Field crop: maize
Growth stage: 2
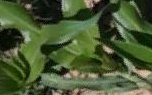
Species: maize